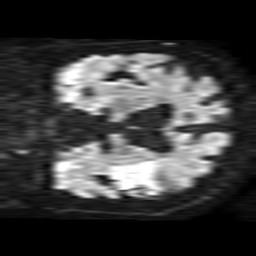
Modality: TRACE
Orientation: coronal
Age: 70
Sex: female
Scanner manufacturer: philips
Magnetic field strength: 1.5 T
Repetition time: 3.662 s
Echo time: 0.06922 s